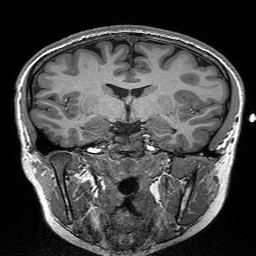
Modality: T1w
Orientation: sagittal
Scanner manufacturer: siemens
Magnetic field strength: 3 T
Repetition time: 2.3 s